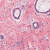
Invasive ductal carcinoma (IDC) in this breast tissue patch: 0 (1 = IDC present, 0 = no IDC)